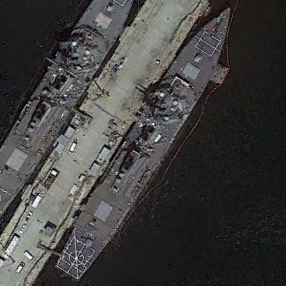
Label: destroyer